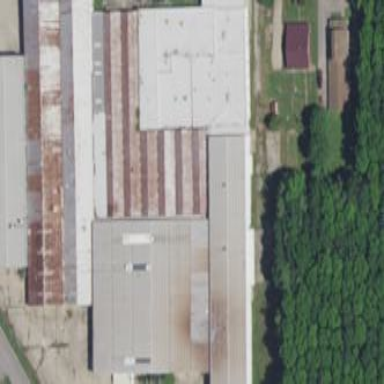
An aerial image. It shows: Part of building.